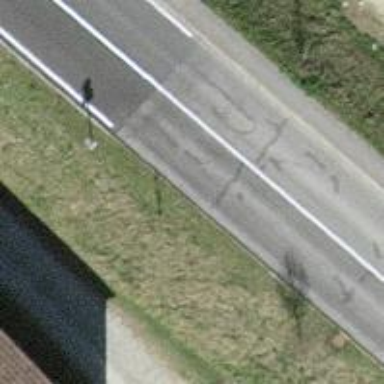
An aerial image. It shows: Tertiary road.